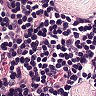
Metastatic tissue present: no